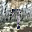
Label: 7